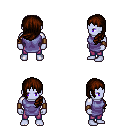
a pixel art fantasy rpg character, male body template, dark elf, purple skin, chain tabard jacket, magenta pants, brown left-swept hairstyle, leather bracers, four views (front, back, left, right), 2x2 character sprite sheet, small pixel art, hard edges, no anti-aliasing